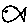
Label: fish